Field crop: maize
Growth stage: 2
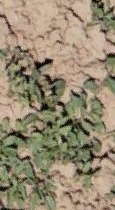
Species: convolvulus